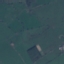
Land use / land cover: Pasture